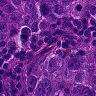
Metastatic tissue present: yes